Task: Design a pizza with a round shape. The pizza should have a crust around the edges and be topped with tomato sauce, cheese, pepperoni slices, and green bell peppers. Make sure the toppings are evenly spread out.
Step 405:
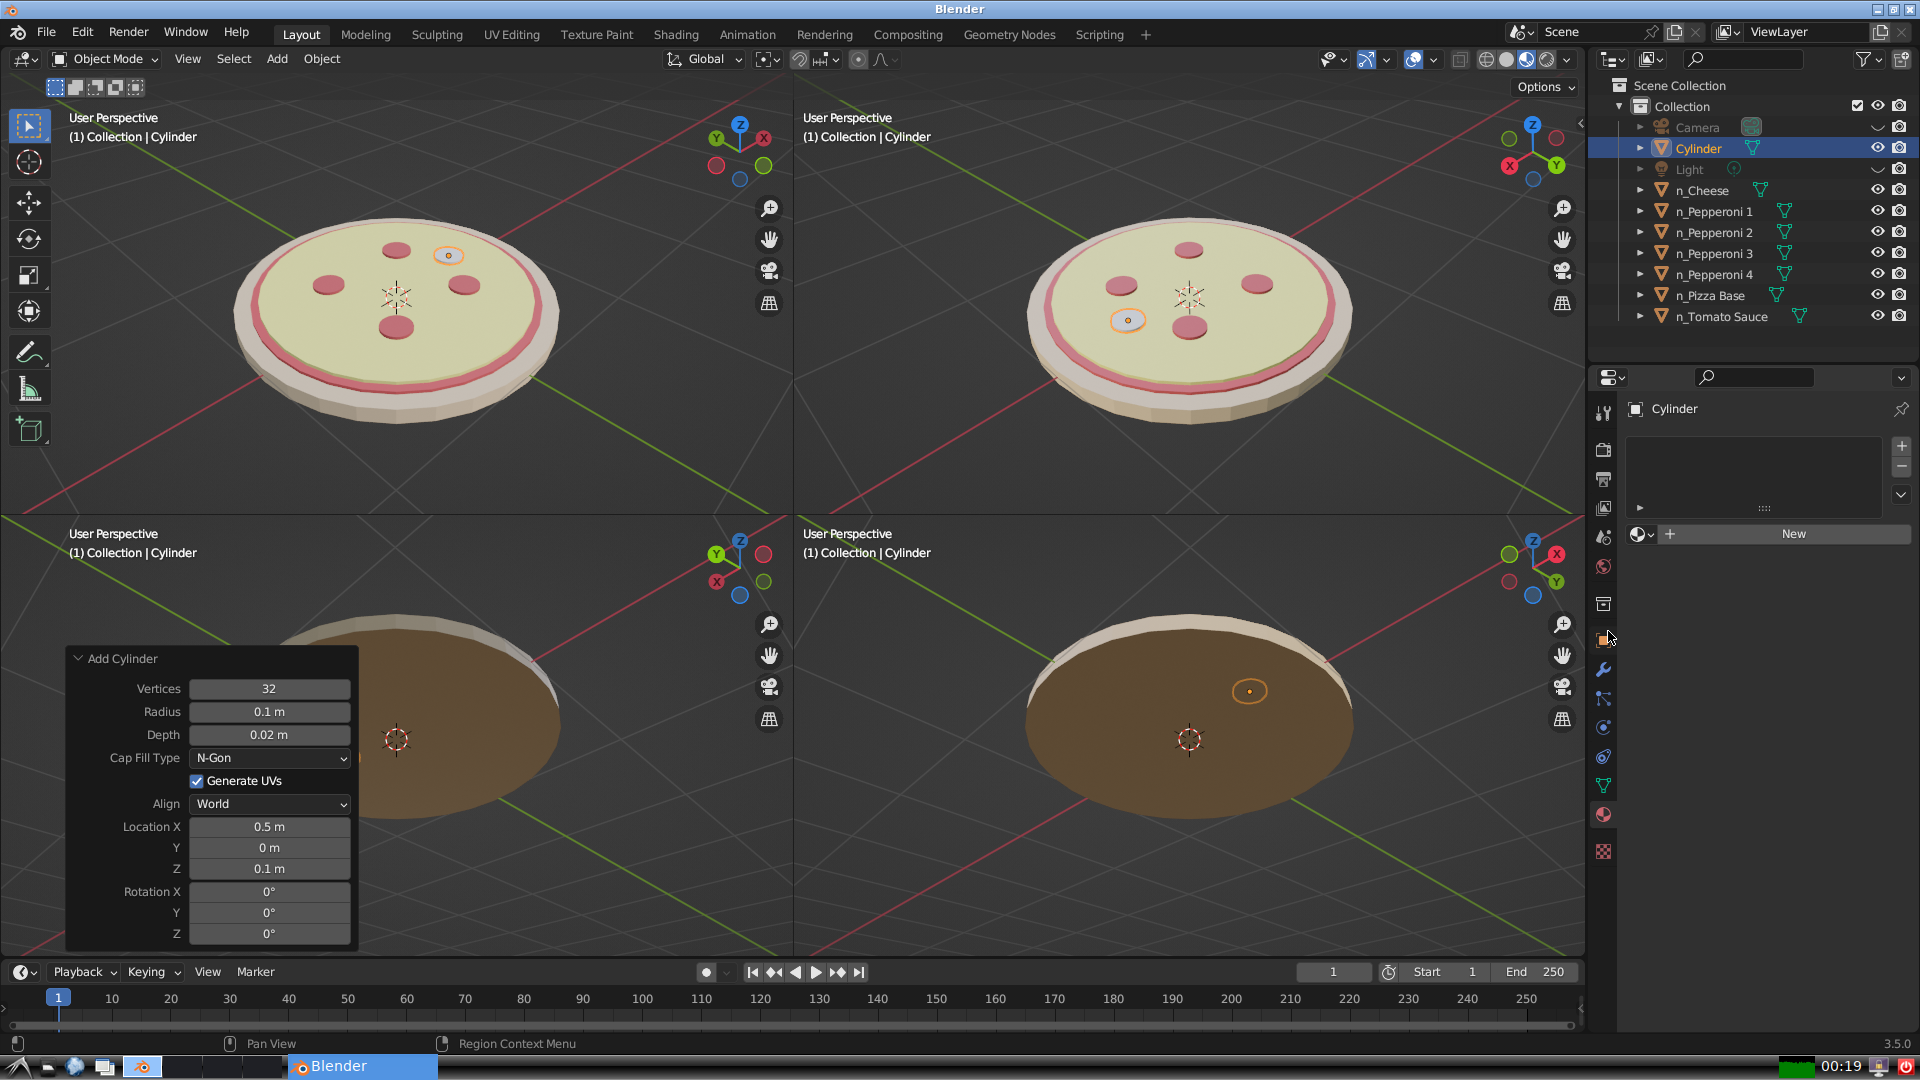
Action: click: no